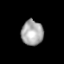
Tissue: lung
Cell type: Epithelial cells
Senescence score: 0.1749
Nuclear area (px): 542
Mean DAPI intensity: 167.212